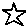
Label: star